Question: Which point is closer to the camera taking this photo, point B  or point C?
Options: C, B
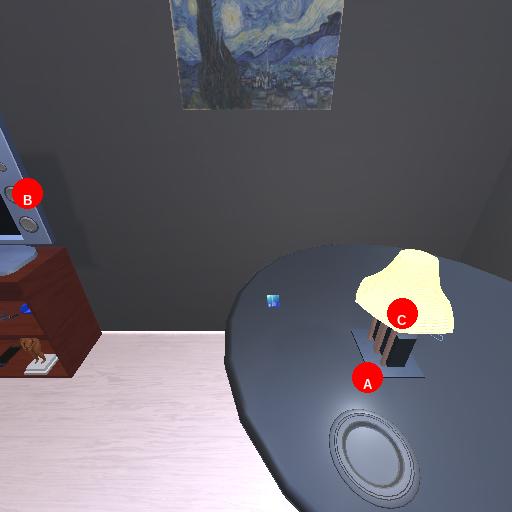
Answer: C